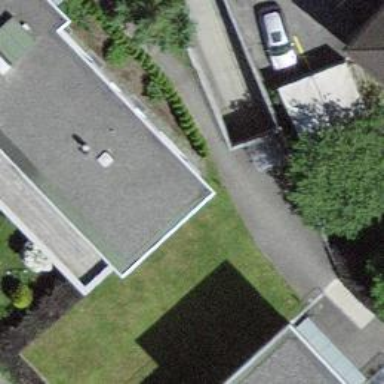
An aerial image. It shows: Parking entrance.